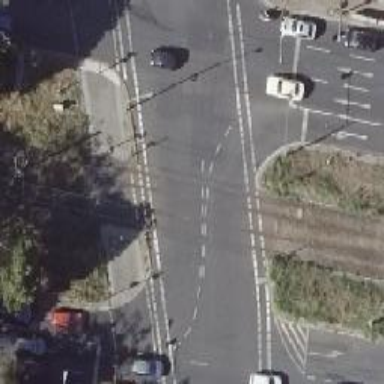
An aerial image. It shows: Tram level crossing on railway.